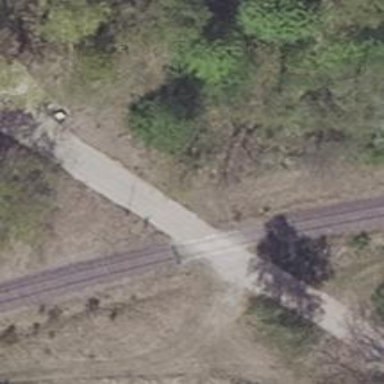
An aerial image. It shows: Railway level crossing.